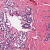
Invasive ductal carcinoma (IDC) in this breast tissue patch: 0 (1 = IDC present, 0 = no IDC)